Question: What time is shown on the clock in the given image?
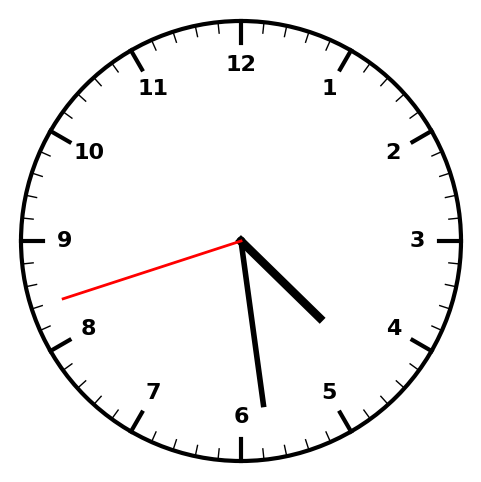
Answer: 04:28:42